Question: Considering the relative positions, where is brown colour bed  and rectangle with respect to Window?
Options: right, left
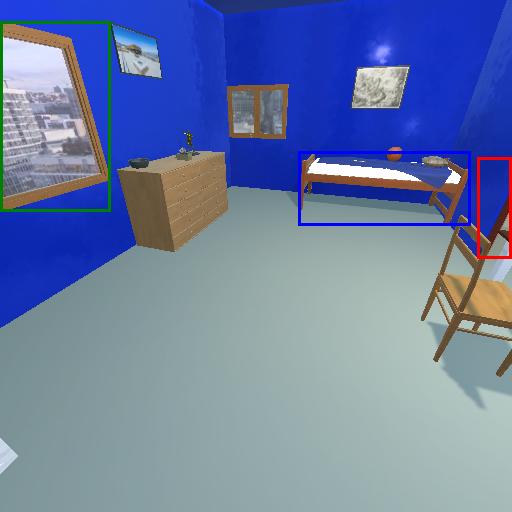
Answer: right